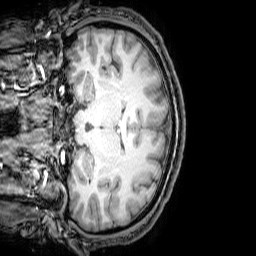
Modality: T1w
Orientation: coronal
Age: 25
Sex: male
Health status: healthy
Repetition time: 0.081 s
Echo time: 0.037 s